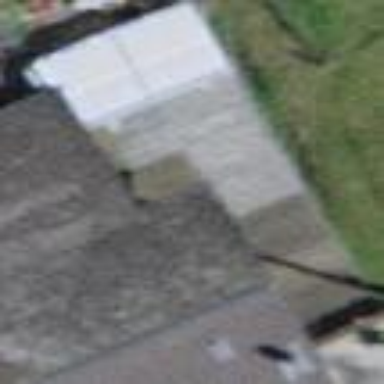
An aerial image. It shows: Barn.